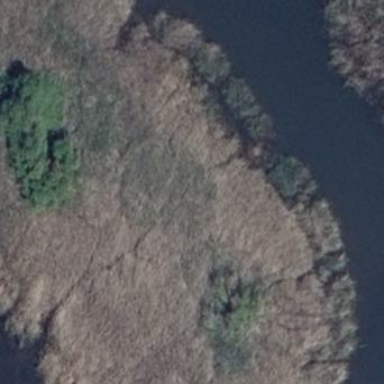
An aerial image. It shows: Patch of scrub vegetation.